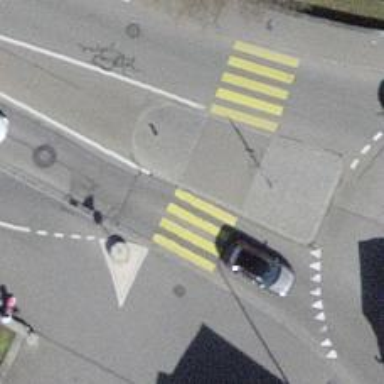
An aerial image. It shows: Footway on traffic island with asphalt surface.